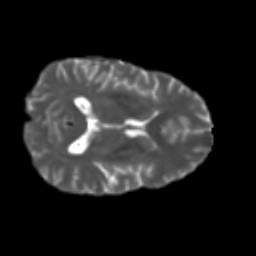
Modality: T2w
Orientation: axial
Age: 32
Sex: male
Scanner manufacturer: ge
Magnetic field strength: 3 T
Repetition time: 7.8 s
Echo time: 0.0609 s